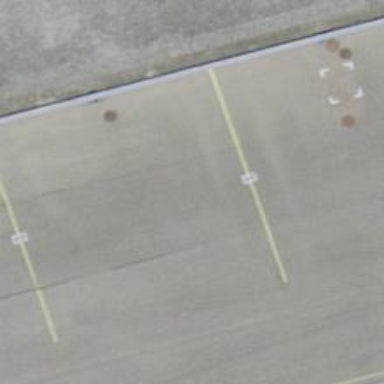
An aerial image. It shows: Airport parking position.